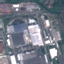
Land use / land cover: Industrial